Question: Attempting to extract the data from this <URL> webpage from "Jan-2012 to the Present" for Mitt Romney and Barack Obama for the following datasets:
- - -
For visual example, here's what I mean:

Using Firebug I was able to figure out the data is stored in a format readable by Raphael 2.1.0; looked at the dataset and nothing strikes me as a simple way to convert the data to CSV.
(Note: The reason for "0.0 to 1.0" is the graphs do not appear to give volume info, so the volume is relative to the height of the graph itself.)
Alternatively, if there's another source for all three datasets in CSV, that would work too.
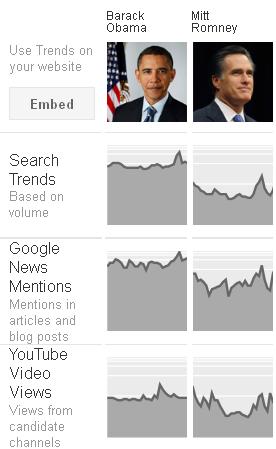
Answer: First thing to do is to find out where the data comes from, so I looked up the network traffic in my developer console, and found it very soon: <URL>.
Now you've got plenty of data for each candidate. I don't know exactly in what relation these numbers are but they definitely are used for their calulation in the graph. I found out that the position in the <URL> is on line 392 where they calculate the data with this expression:
'''
Math.log(dataPoints[i][j] * 100.0) / Math.log(logScaleBase);
'''
My guess is: Without the logarithm and a bit exponential calculation you should get the right results.